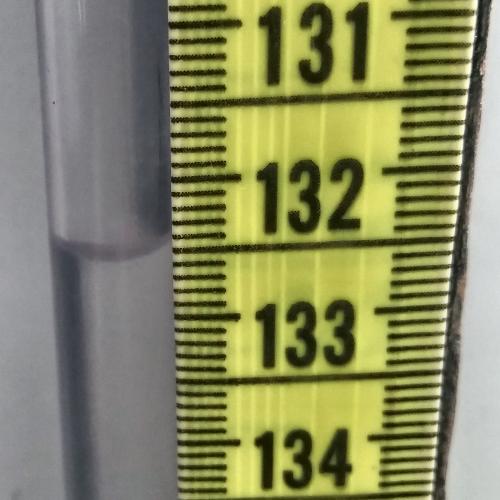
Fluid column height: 132.5 cm